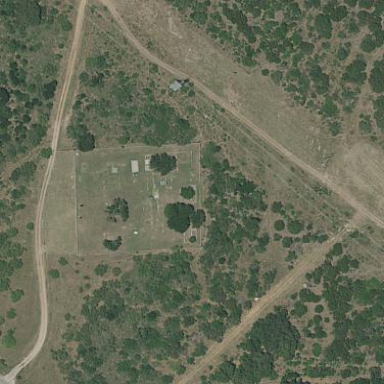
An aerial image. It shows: Cemetery with fence around it.